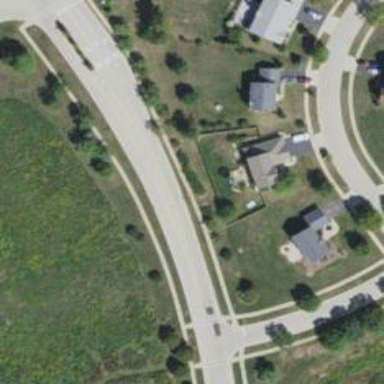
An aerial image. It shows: Residential road with asphalt surface.